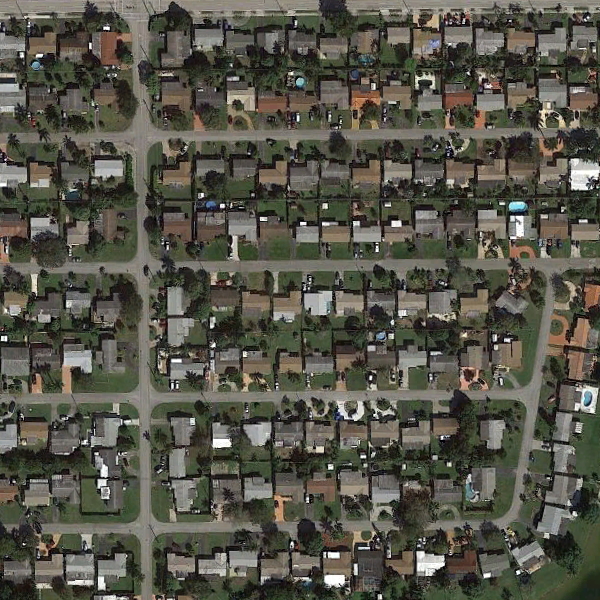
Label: DenseResidential